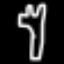
Label: fork